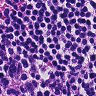
Metastatic tissue present: no